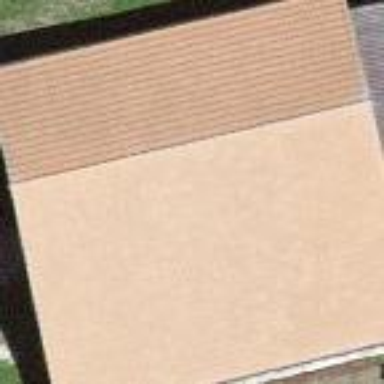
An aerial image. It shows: Rural barn.